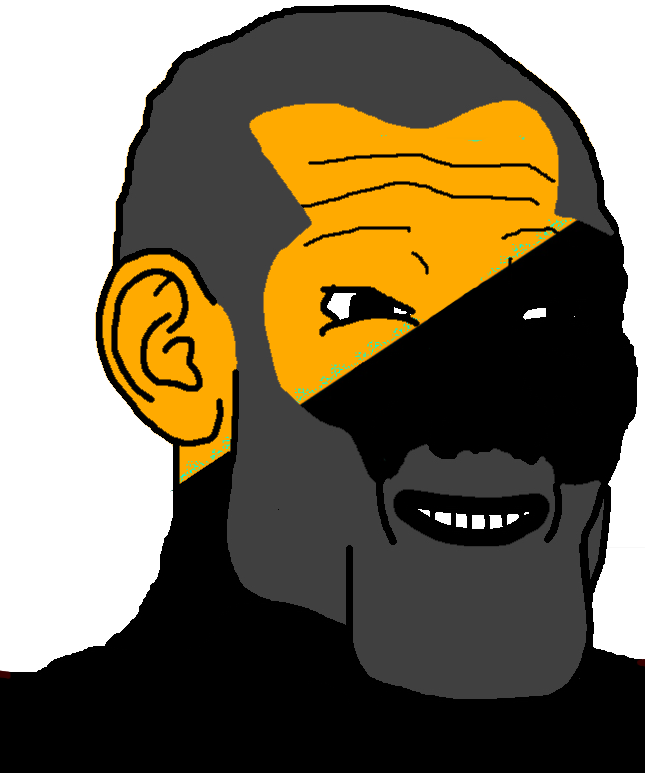
Label: 5_Grey_Chad